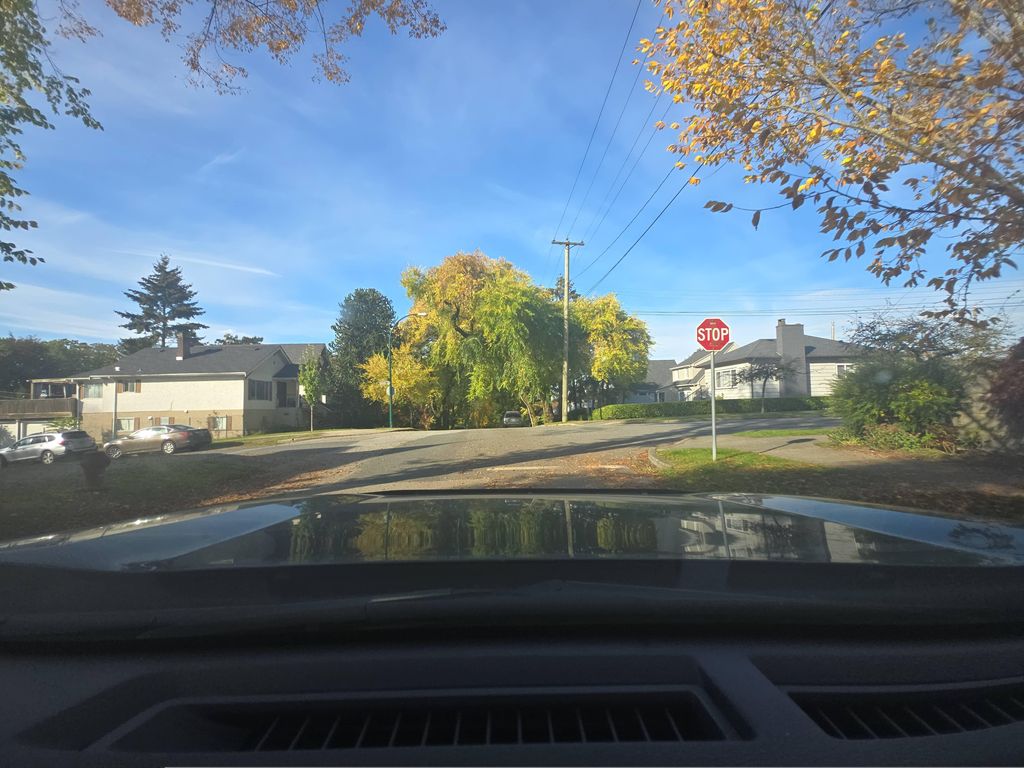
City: vancouver